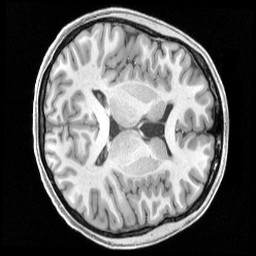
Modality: T1w
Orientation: axial
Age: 21
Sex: female
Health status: healthy
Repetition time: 2.4 s
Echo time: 0.00222 s